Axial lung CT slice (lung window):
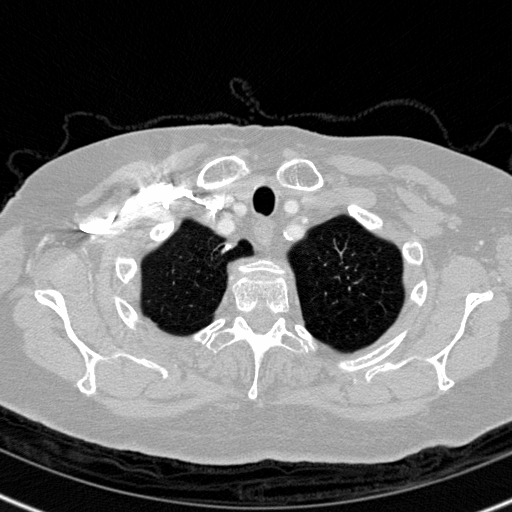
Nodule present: no